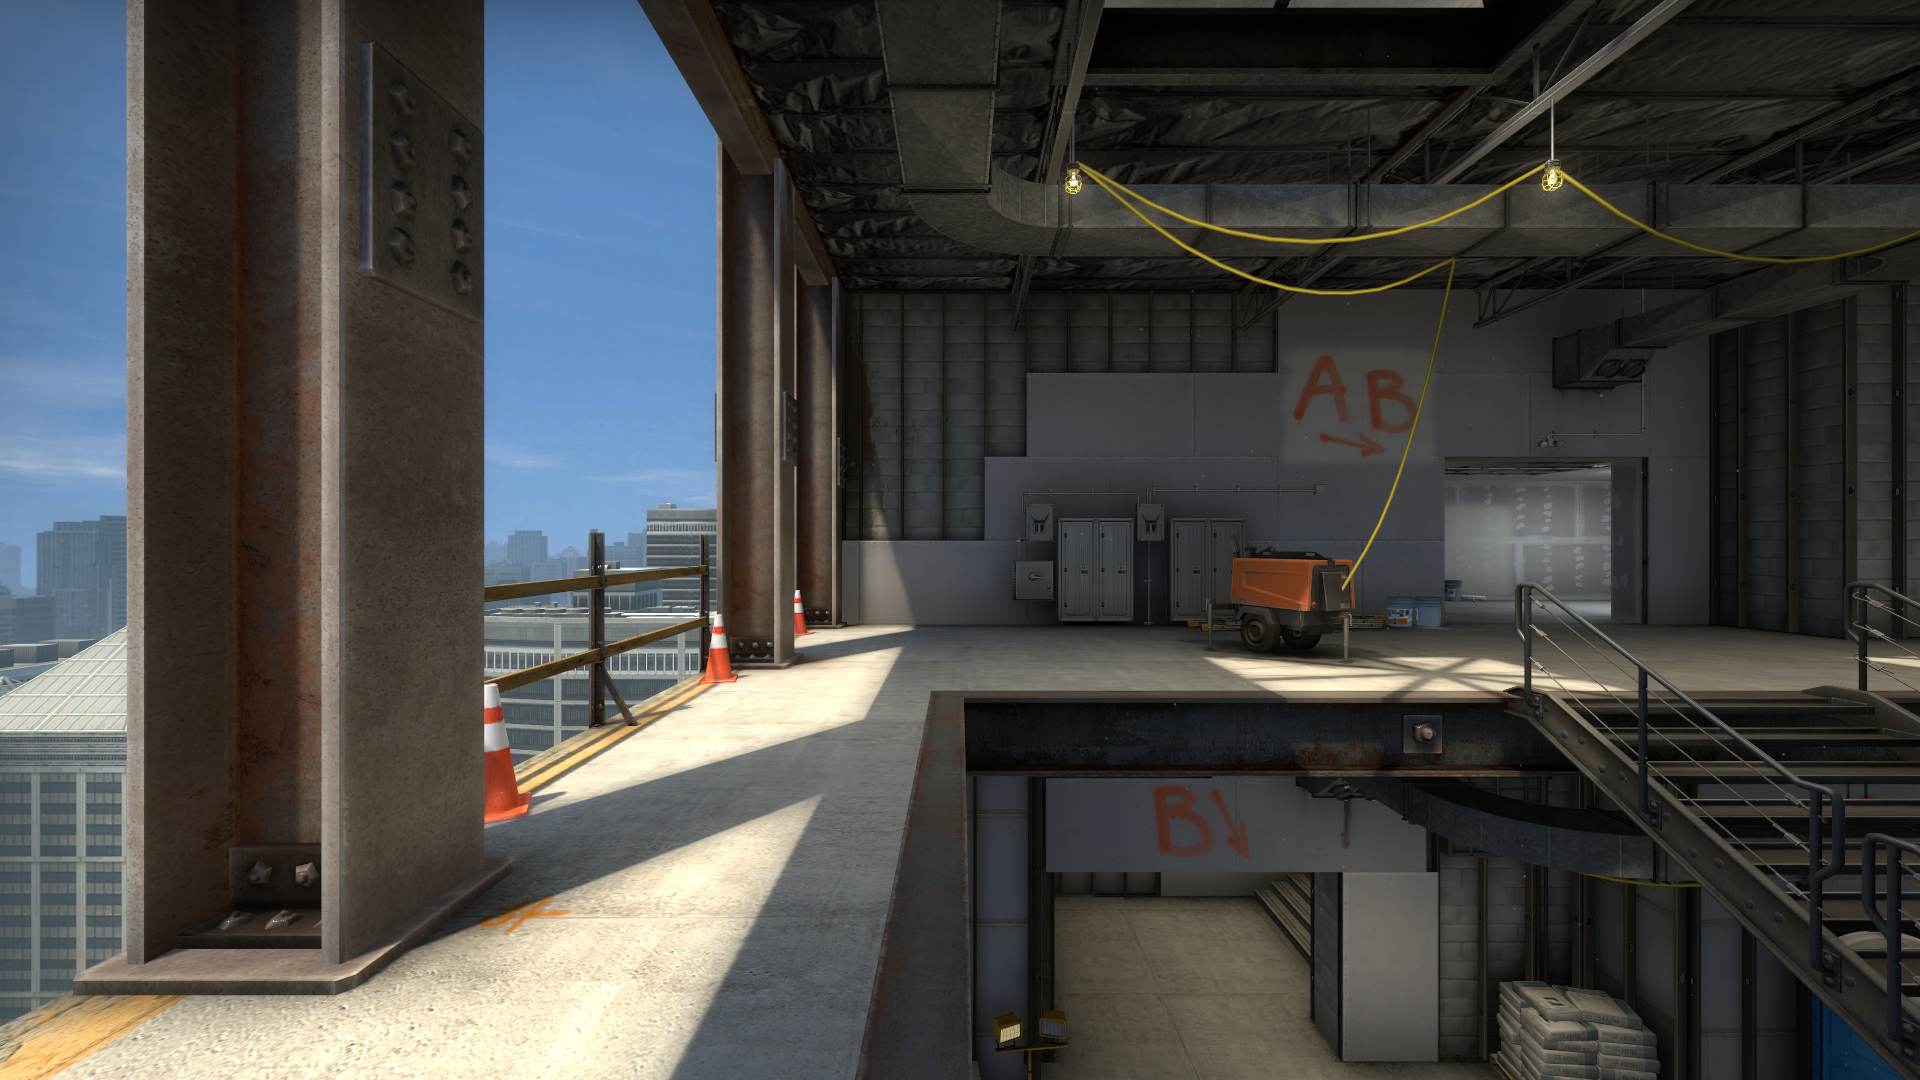
Map: de_vertigo